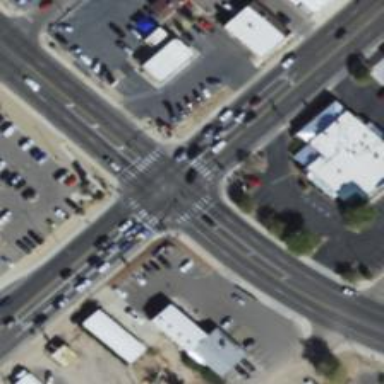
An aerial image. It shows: Uncontrolled pedestrian crossing with zebra markings on the footway.